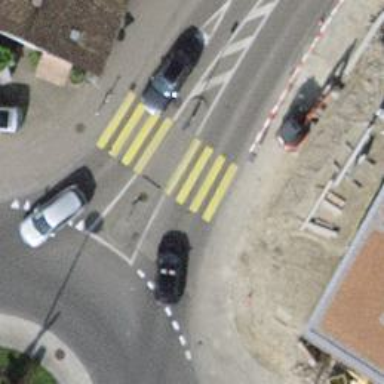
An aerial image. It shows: Traffic calming island.